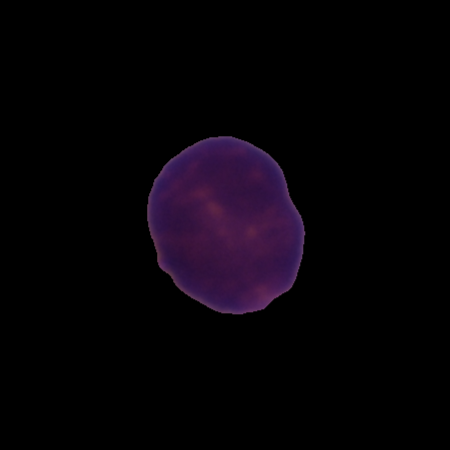
Label: healthy